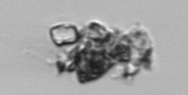
Label: detritus